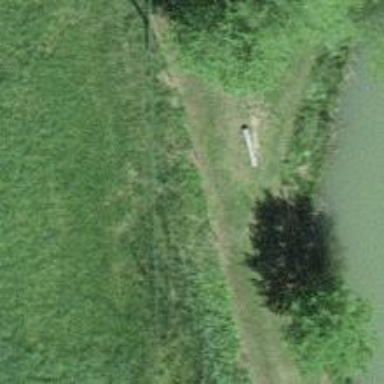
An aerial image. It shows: Bench for seating.